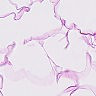
Metastatic tissue present: no